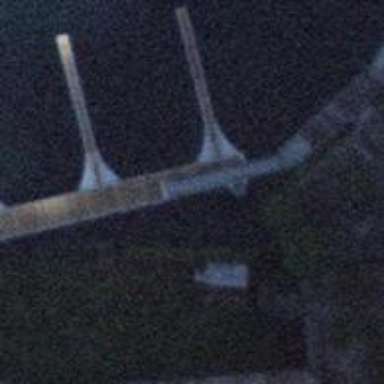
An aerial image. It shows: Man-made pier.